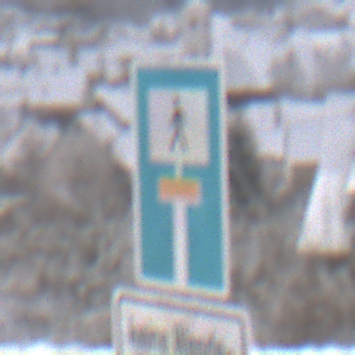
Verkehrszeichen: SackgasseFussgaengerDurchlaessig
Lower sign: HinweisGeaenderteVorfahrtVerkehrsfuehrungVerkehrsregelung3
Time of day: MorningAfternoon
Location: Outdoor (Nature)
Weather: PartlyCloudy
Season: Winter
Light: Natural